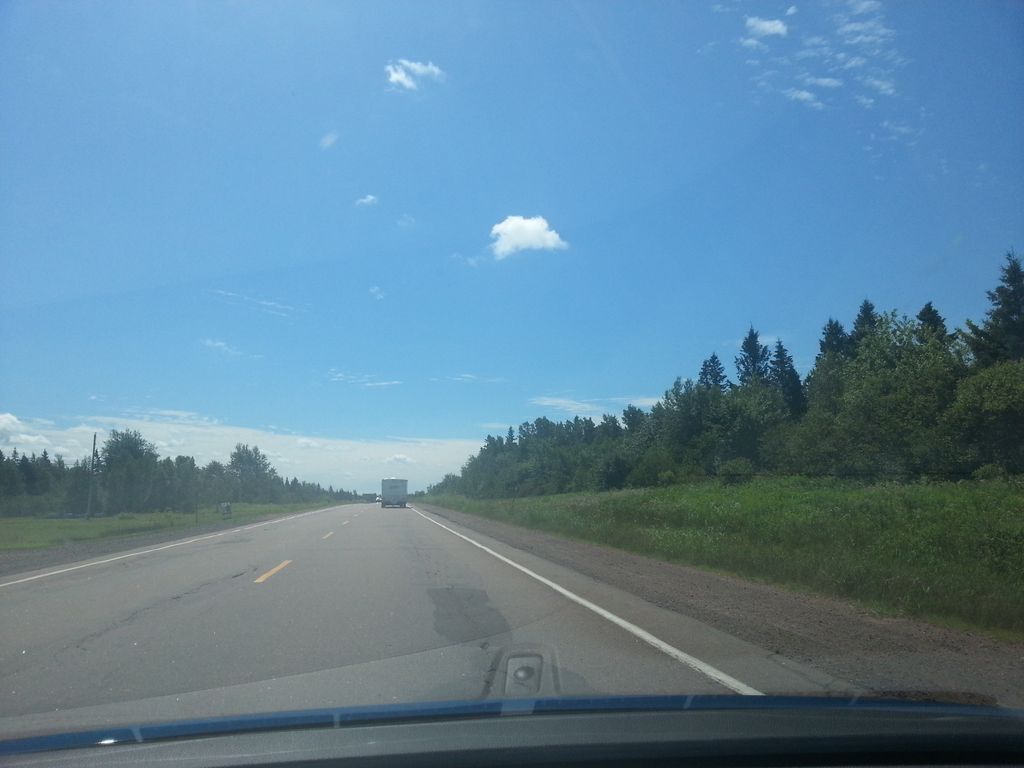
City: charlottetown